【题型】选择题　【知识点】函数　【难度】easy
导函数 \( y = f'(x) \) 的图象如图所示, 则函数 \( y = f(x) \) 的图象可能是  (\quad)

A.

B.

C.

D.

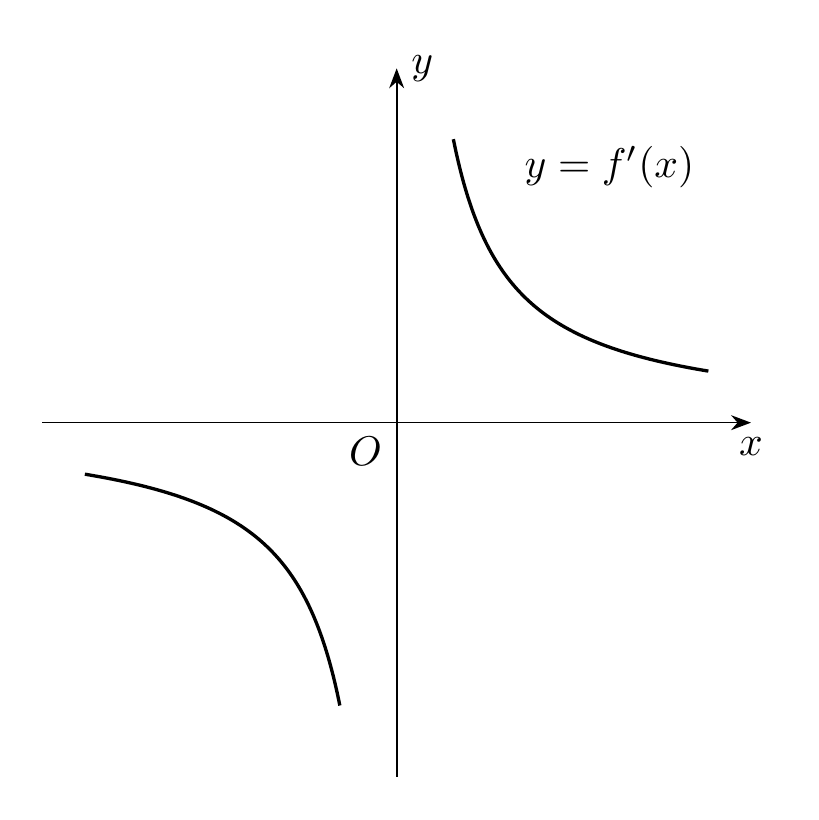
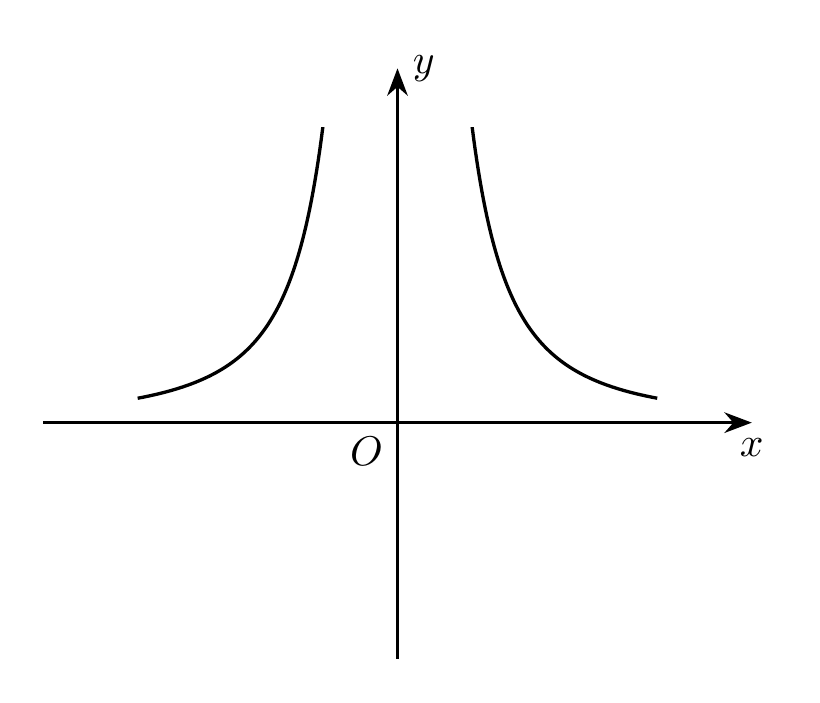
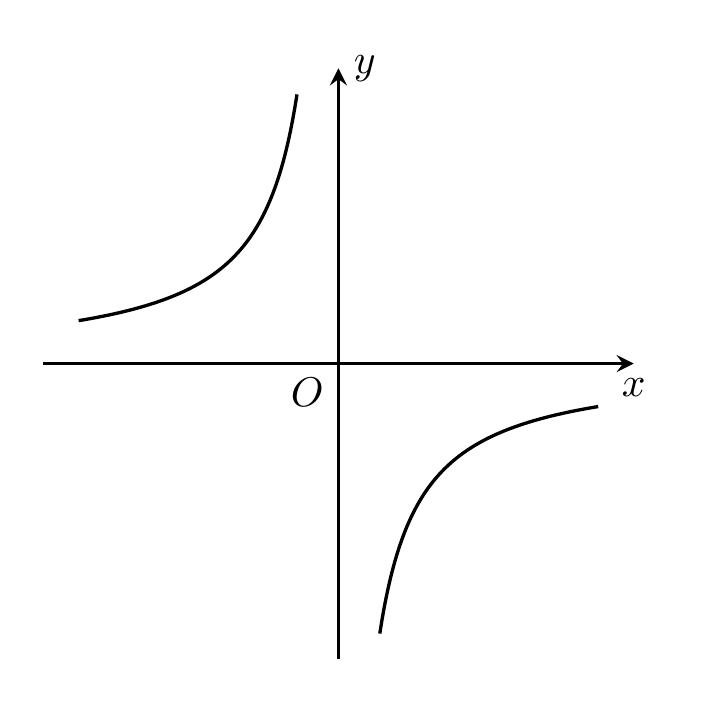
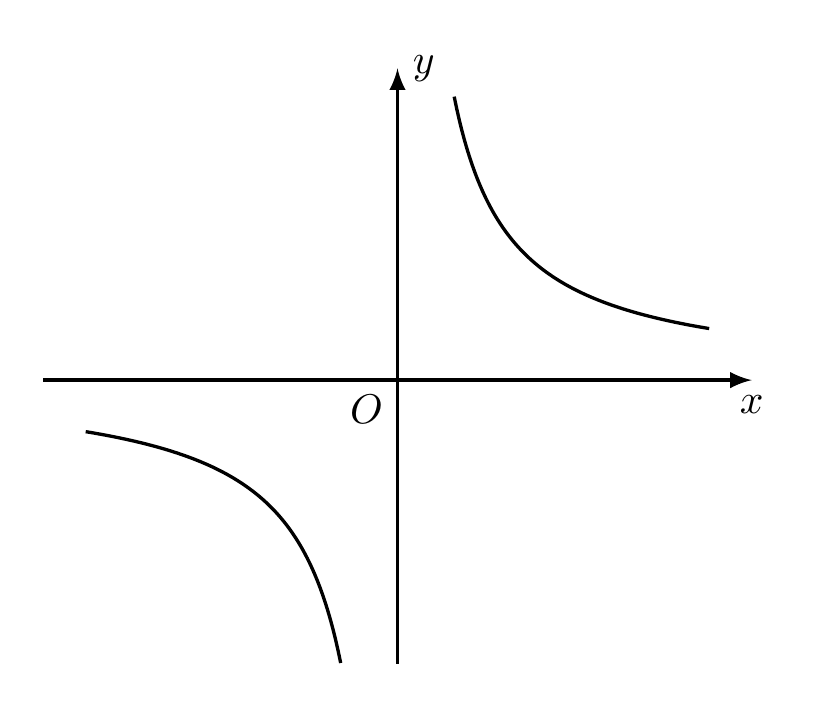
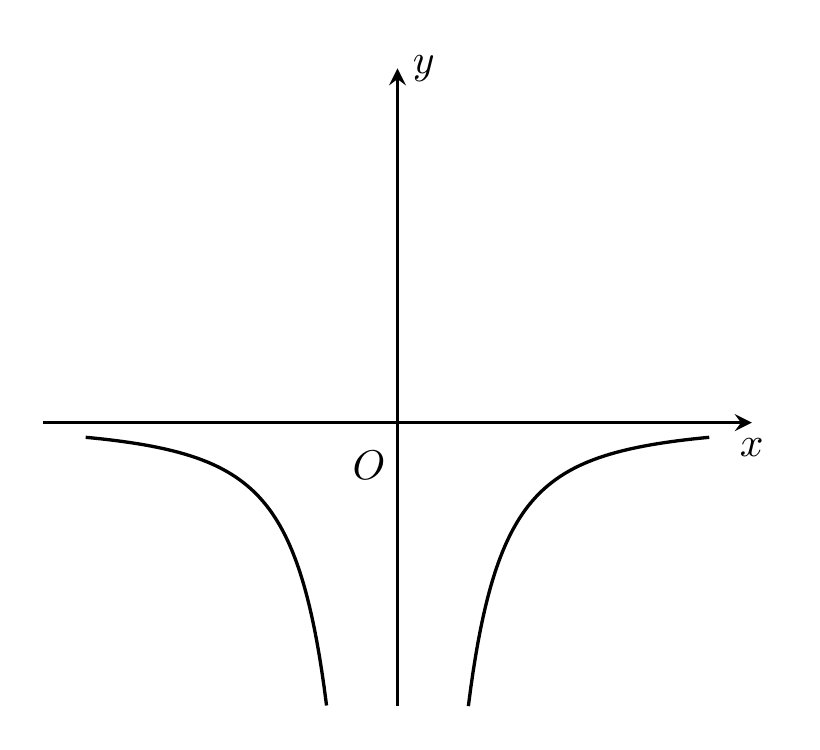
【解答】
\textbf{【答案】} \( D \)

\vspace{1em}

\textbf{【分析】} 利用导函数的图象, 判断函数的单调性, 即可判断函数的图象.

\vspace{1em}

\textbf{【解答】} 解: 由导函数的图象, 可知 \( x < 0 \) 时, \( f'(x) < 0 \), 函数 \( f(x) \) 是减函数, \( x > 0 \) 时, \( f'(x) > 0 \), 函数 \( f(x) \) 是增函数, 所以函数的图象只有 \( D \) 满足.

故选: \( D \).

\vspace{1em}

\textbf{【点评】} 本题考查函数的图象以及函数的导数的符号的应用, 函数的单调性的判断, 是基础题.